Question: I want to save the state of a multiple choice listview checkbox's. I have the following layout.

What i want to do is to save the state of, for instance, "test1 and test3" and when i return to this activity this checkboxs are checked. I'm using shared preferences. I have the following code.
This loads my list:
'''
mList = (ListView) findViewById(R.id.ListViewTarefas);
final TarefaDbAdapter db = new TarefaDbAdapter(this);
db.open();
data = db.getAllTarefas(getIntent().getExtras().get("nomeUtilizadorTarefa").toString());
adapter = new ArrayAdapter<String>(this,android.R.layout.simple_list_item_multiple_choice,data);
mList.setChoiceMode(ListView.CHOICE_MODE_MULTIPLE);
mList.setAdapter(adapter);
LoadSelections();
'''
and this is the following code loads and saves the state of the checkboxs (supposedly).
'''
@Override
protected void onPause() {
// always handle the onPause to make sure selections are saved if user clicks back button
SaveSelections();
super.onPause();
}
private void ClearSelections() {
// user has clicked clear button so uncheck all the items
int count = this.mList.getAdapter().getCount();
for (int i = 0; i < count; i++) {
this.mList.setItemChecked(i, false);
}
// also clear the saved selections
SaveSelections();
}
private void LoadSelections() {
// if the selections were previously saved load them
SharedPreferences settingsActivity = getPreferences(MODE_PRIVATE);
if (settingsActivity.contains(data.toString())) {
String savedItems = settingsActivity.getString(data.toString(), "");
this.data.addAll(Arrays.asList(savedItems.split(",")));
int count = this.mList.getAdapter().getCount();
for (int i = 0; i < count; i++) {
String currentItem = (String) this.mList.getAdapter().getItem(i);
if (this.data.contains(currentItem)) {
this.mList.setItemChecked(i, true);
}
}
}
}
private void SaveSelections() {
// save the selections in the shared preference in private mode for the user
SharedPreferences settingsActivity = getPreferences(MODE_PRIVATE);
SharedPreferences.Editor prefEditor = settingsActivity.edit();
String savedItems = getSavedItems();
prefEditor.putString(data.toString(), savedItems);
prefEditor.commit();
}
private String getSavedItems() {
String savedItems = "";
int count = this.mList.getAdapter().getCount();
for (int i = 0; i < count; i++) {
if (this.mList.isItemChecked(i)) {
if (savedItems.length() > 0) {
savedItems += "," + this.mList.getItemAtPosition(i);
} else {
savedItems += this.mList.getItemAtPosition(i);
}
}
}
return savedItems;
}
'''
Than i load the SaveSelections and Clear Selections methods in buttons.
The problem is that this isn't working. can somebody help me please?
My regards.
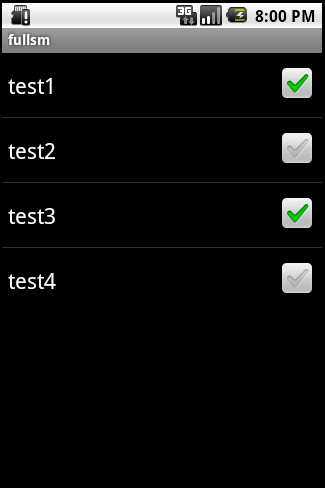
Answer: I ran into a similar issue recently. It's likely because items in the ListView are being recycled (properties and all). You should explicitly set the ones that were NOT saved to the unchecked state.
Also, though I may be misunderstanding, I don't think you should be adding your saved strings to "data" because that's what your adapter is using to generate your list, isn't it?
Try this:
'''
private void LoadSelections() {
// if the selections were previously saved load them
SharedPreferences settingsActivity = getPreferences(MODE_PRIVATE);
if (settingsActivity.contains(data.toString())) {
String savedItems = settingsActivity.getString(data.toString(), "");
ArrayList<String> savedItemsList = (ArrayList<String>) Arrays.asList(savedItems.split(","));
int count = this.mList.getAdapter().getCount();
for (int i = 0; i < count; i++) {
String currentItem = (String) this.mList.getAdapter().getItem(i);
if (savedItemList.contains(currentItem)) {
this.mList.setItemChecked(i, true);
} else {
this.mList.setItemChecked(i, false);
}
}
}
}
'''
I hope it works for you!